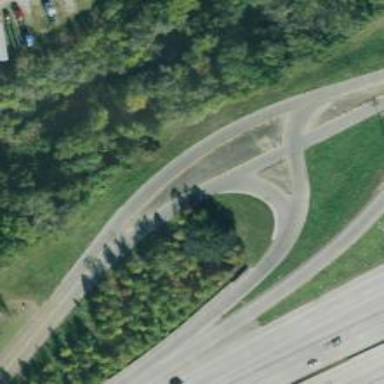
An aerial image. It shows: Secondary road with frontage road.